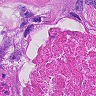
Metastatic tissue present: yes